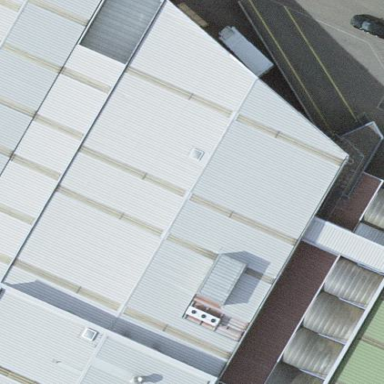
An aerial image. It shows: Warehouse building.